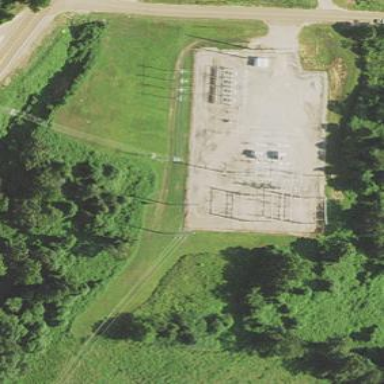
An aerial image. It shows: Power substation.